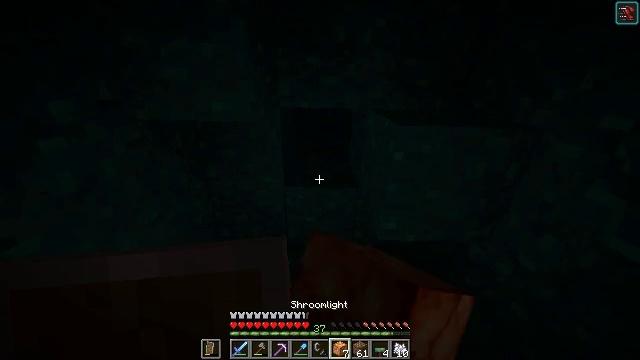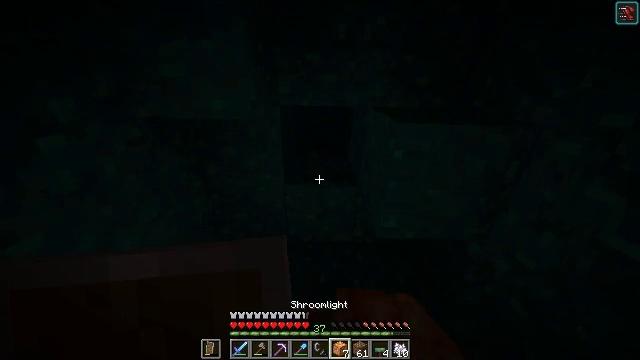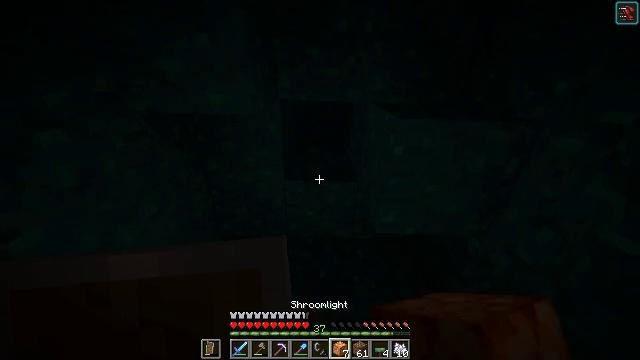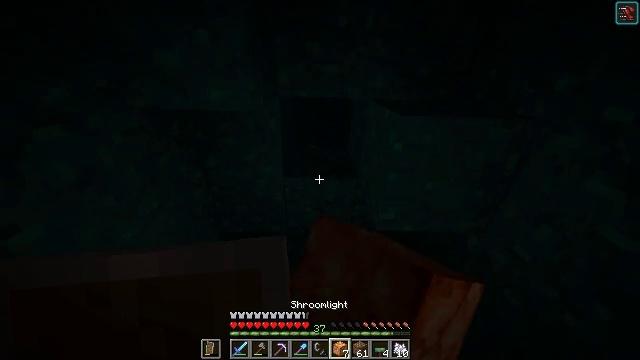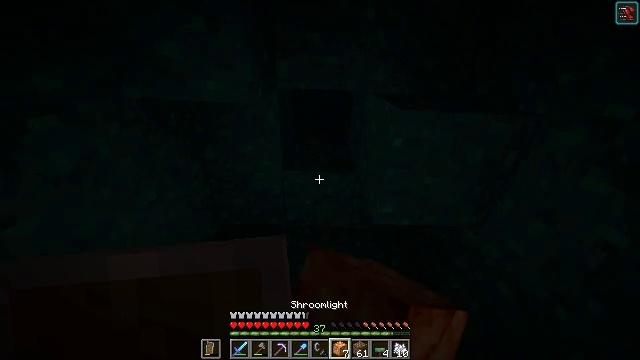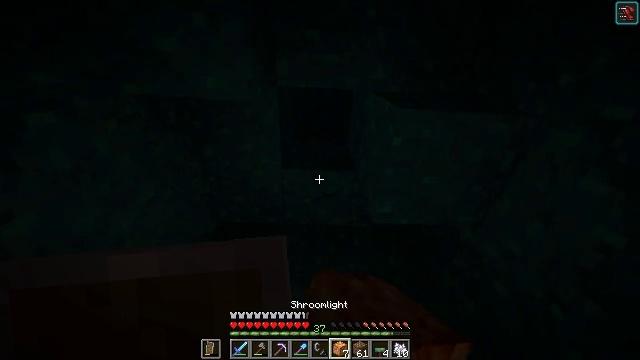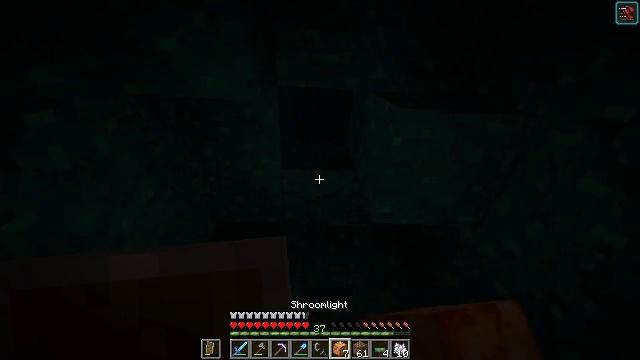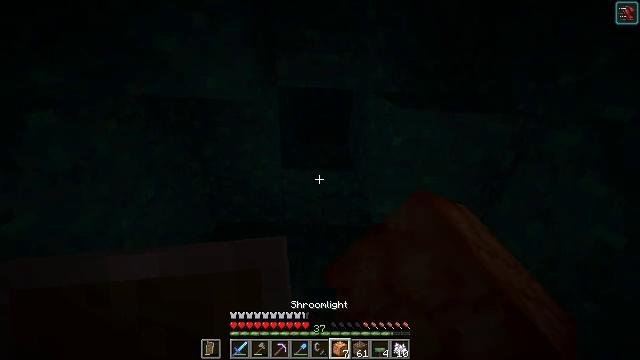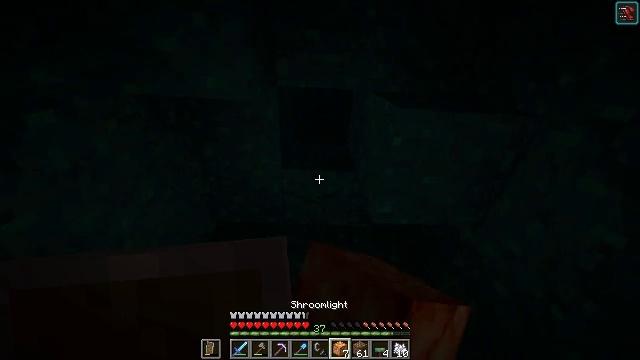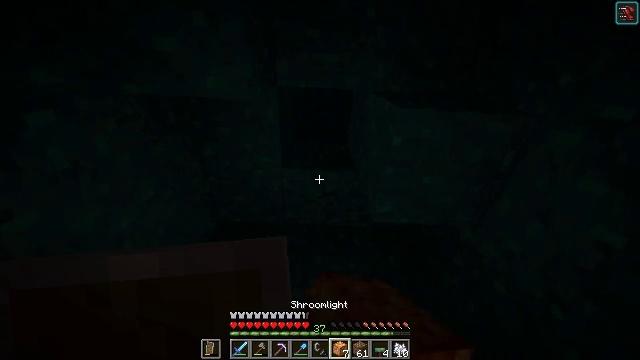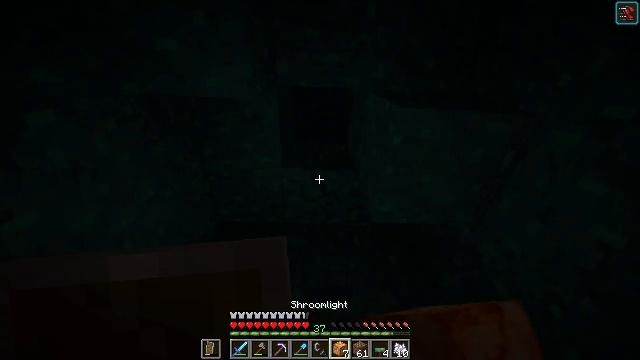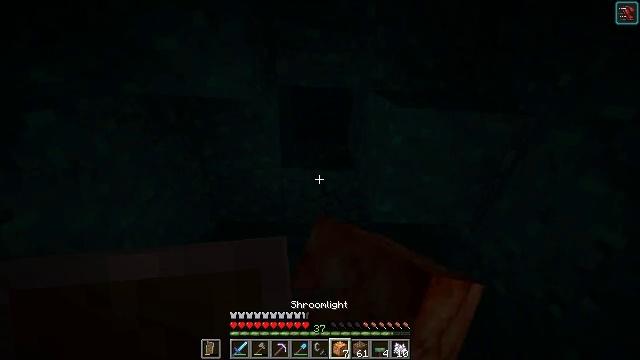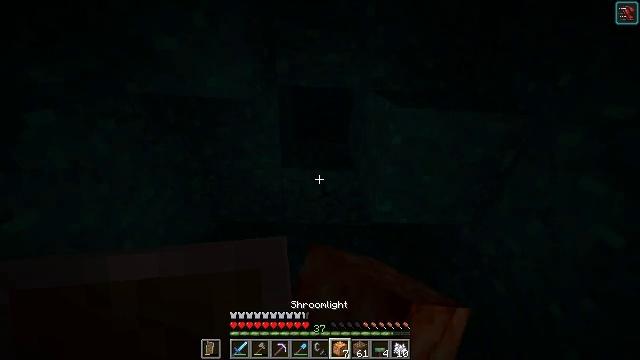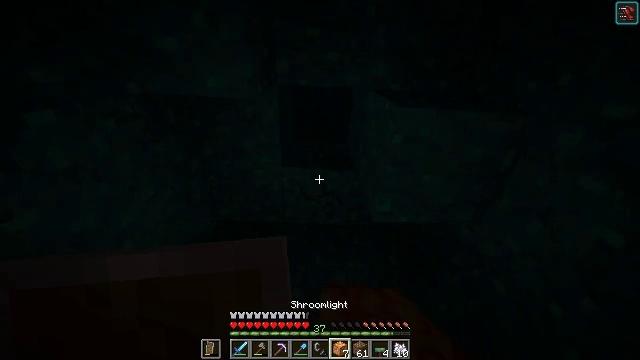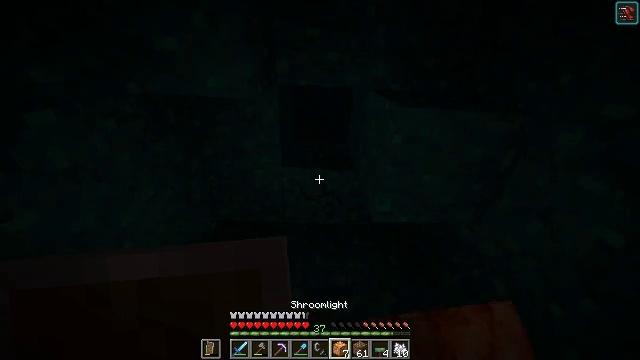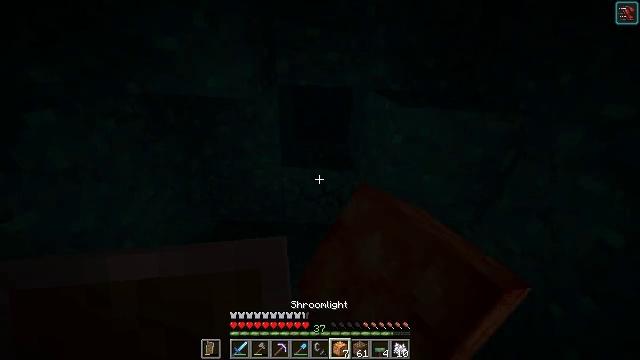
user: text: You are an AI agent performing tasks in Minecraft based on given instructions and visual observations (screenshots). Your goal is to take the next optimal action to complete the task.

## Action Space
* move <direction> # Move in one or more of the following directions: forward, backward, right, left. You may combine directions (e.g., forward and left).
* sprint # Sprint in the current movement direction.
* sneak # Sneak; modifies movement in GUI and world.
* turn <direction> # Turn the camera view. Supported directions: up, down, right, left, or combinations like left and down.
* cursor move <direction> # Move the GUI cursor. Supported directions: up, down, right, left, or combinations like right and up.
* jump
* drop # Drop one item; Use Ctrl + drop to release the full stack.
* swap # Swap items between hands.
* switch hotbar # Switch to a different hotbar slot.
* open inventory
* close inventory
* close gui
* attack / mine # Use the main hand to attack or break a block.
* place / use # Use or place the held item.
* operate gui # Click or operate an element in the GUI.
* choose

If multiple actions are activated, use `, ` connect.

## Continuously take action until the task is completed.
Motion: motion action
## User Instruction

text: Gather warped wart block from the Nether.
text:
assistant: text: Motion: attack / mine
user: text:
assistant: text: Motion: turn down, attack / mine
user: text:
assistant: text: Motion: attack / mine
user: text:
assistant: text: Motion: turn down, attack / mine
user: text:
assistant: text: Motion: attack / mine
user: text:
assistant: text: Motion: attack / mine
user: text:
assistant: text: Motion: attack / mine
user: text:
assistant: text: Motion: attack / mine
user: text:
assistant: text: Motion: attack / mine
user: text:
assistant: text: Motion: attack / mine
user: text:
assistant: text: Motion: attack / mine
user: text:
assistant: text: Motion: attack / mine
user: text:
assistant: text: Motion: attack / mine
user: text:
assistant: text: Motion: attack / mine
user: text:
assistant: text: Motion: attack / mine
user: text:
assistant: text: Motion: attack / mine
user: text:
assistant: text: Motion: attack / mine
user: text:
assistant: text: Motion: attack / mine
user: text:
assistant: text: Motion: attack / mine
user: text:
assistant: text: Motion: attack / mine
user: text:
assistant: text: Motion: attack / mine
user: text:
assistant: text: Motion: attack / mine
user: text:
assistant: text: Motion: attack / mine
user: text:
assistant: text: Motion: attack / mine
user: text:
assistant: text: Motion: attack / mine
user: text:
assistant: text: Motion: attack / mine
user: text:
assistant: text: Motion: attack / mine
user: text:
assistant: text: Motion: attack / mine
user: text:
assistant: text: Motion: attack / mine
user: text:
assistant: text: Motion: attack / mine